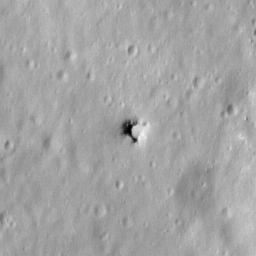
Pit: Stevinus 4
Host crater: Stevinus
Host type: impact_melt
Lunar coordinates: latitude -32.724, longitude 54.174